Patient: sex M, age 29
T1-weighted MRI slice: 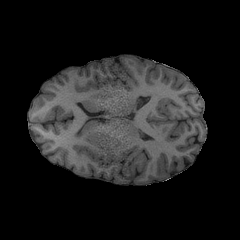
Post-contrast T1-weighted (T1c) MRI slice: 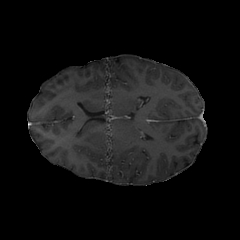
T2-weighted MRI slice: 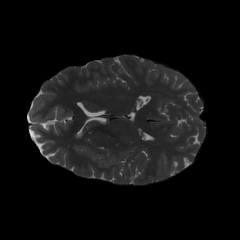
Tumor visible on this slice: no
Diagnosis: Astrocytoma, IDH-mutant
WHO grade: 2